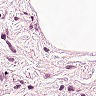
Metastatic tissue present: no